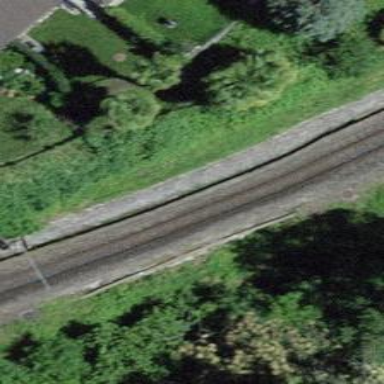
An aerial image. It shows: Narrow gauge railway with electrified contact lines.